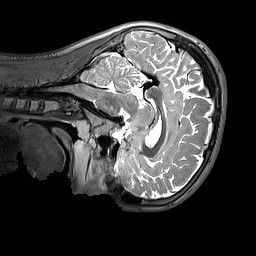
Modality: T2w
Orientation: sagittal
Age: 10
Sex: male
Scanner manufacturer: siemens
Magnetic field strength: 3 T
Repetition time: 3.2 s
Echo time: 0.408 s